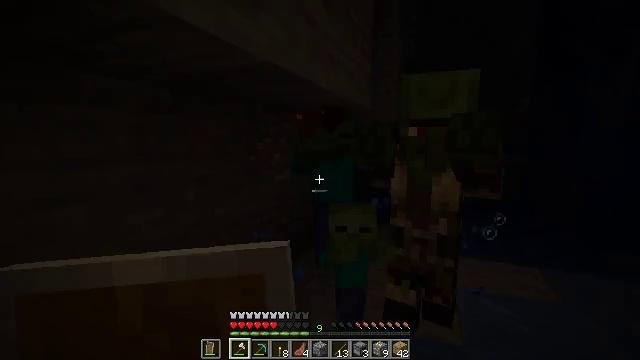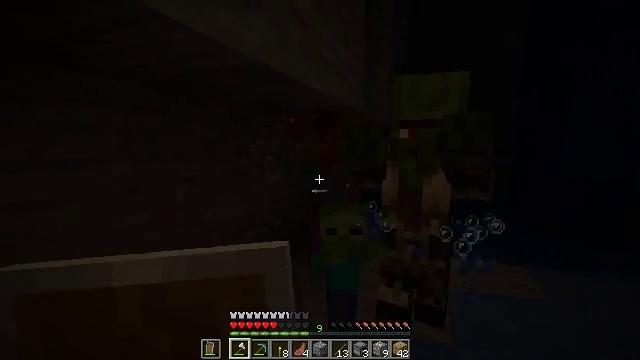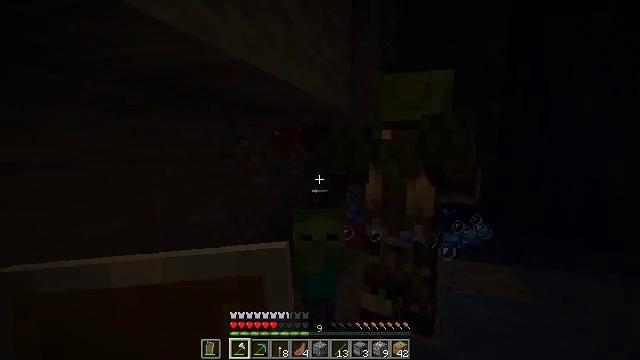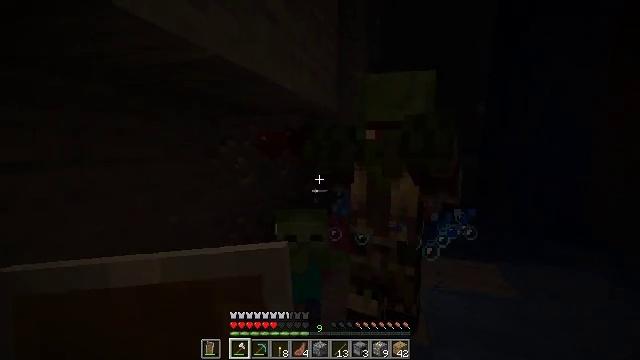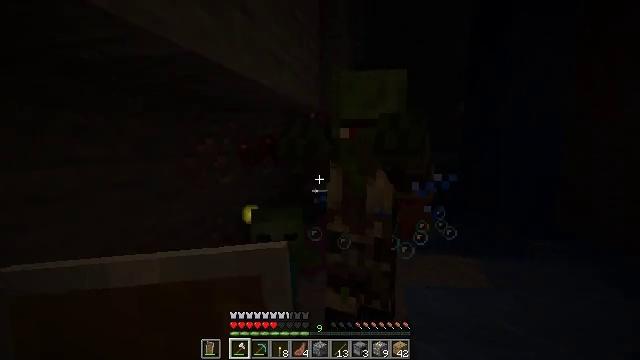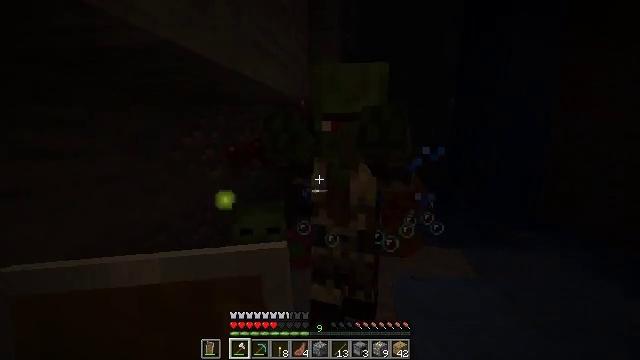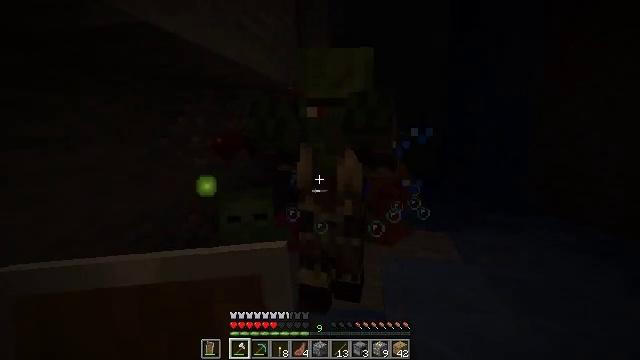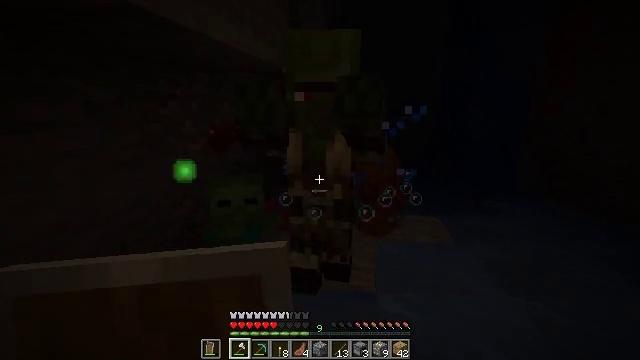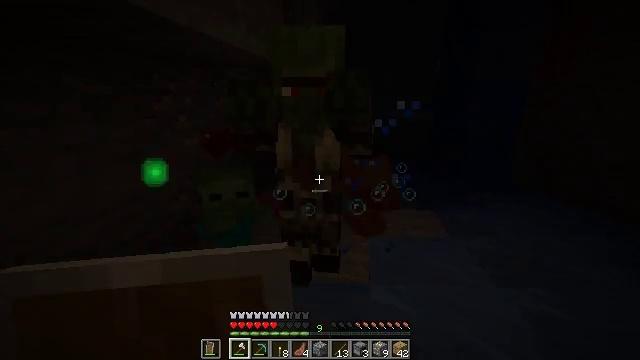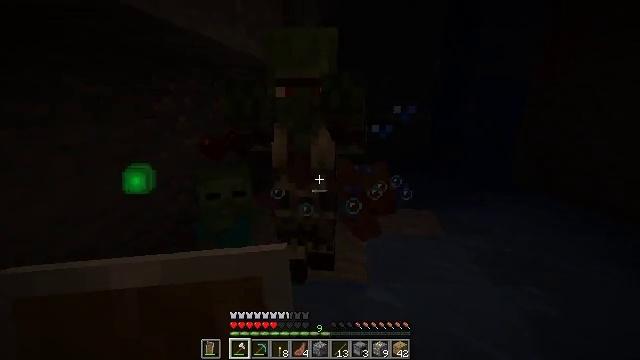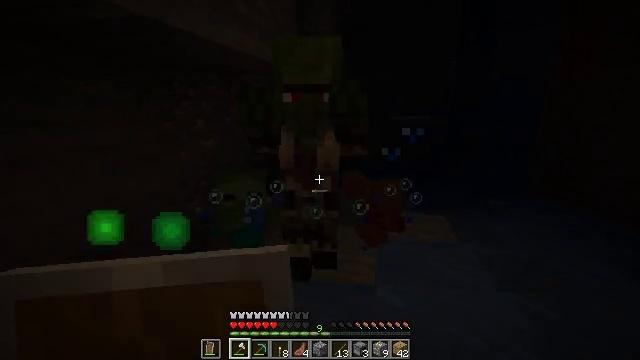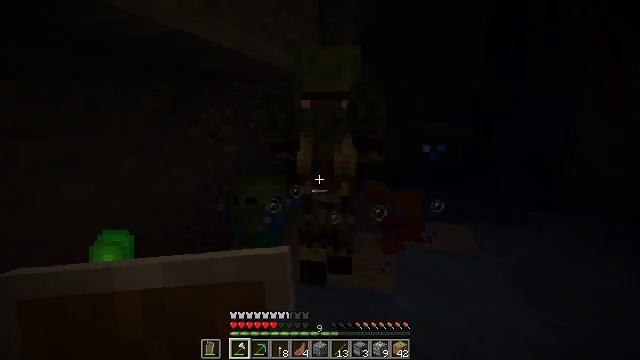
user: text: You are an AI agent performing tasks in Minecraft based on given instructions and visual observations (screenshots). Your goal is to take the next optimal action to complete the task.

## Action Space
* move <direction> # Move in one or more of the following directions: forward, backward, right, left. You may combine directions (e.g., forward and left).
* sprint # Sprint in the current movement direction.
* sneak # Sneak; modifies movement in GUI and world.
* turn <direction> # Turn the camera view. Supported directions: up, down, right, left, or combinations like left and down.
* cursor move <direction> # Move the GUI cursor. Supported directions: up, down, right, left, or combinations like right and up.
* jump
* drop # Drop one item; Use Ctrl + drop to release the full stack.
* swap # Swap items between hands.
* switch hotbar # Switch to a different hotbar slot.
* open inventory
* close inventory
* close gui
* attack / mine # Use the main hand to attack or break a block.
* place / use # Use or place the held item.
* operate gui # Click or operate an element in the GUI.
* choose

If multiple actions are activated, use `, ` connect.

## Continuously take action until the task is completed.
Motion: motion action
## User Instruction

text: Combat the zombie villager.
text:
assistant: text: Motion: move right, turn right
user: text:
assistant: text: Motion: move right, turn right
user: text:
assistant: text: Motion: move back and move right, turn right
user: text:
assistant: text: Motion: move back and move right, turn right
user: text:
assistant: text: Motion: move back and move right, turn right and down
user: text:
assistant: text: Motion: move back and move right, turn right and down
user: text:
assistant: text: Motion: move back and move right, turn down, attack / mine
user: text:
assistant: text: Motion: move back, turn down, attack / mine
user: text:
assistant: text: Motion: move back, attack / mine
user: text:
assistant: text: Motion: move back, turn left, attack / mine
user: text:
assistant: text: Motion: move back, turn left and up
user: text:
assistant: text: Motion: no_op